Group 1:
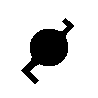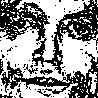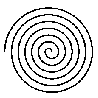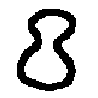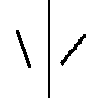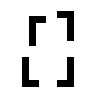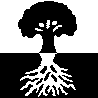
Group 2:
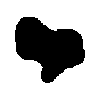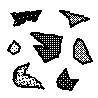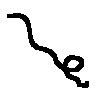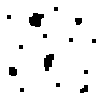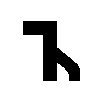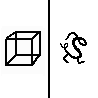
Rule separating the two groups: Approximately symmetric vs. asymmetric.
Concepts: approximately, imperfection_small, symmetry
Comments: Or, "evokes idea of symmetry (see BP760) vs. not so," which is also a solution for BP847. - _ Aaron David Fairbanks _, Jul 29 2020
Author: Leo Crabbe